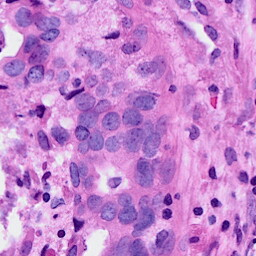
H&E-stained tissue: Breast